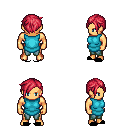
a pixel art fantasy rpg character, male body template, human, tanned skin, teal tunic, teal pants, ruby red pixie cut hairstyle, black slippers, four views (front, back, left, right), 2x2 character sprite sheet, small pixel art, hard edges, no anti-aliasing